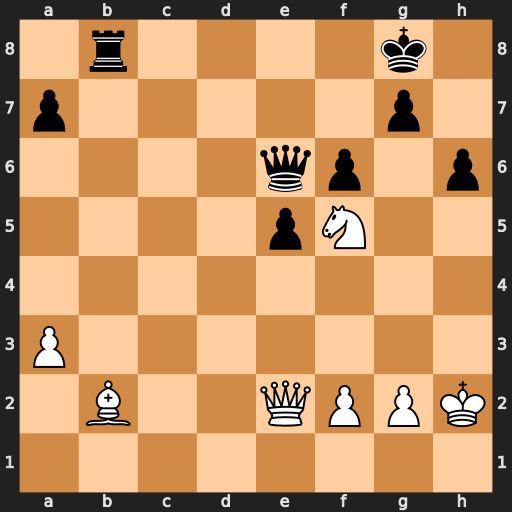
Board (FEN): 1r4k1/p5p1/4qp1p/4pN2/8/P7/1B2QPPK/8
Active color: w
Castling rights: -
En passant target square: -
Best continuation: Qg4 Qxf5 Qxf5